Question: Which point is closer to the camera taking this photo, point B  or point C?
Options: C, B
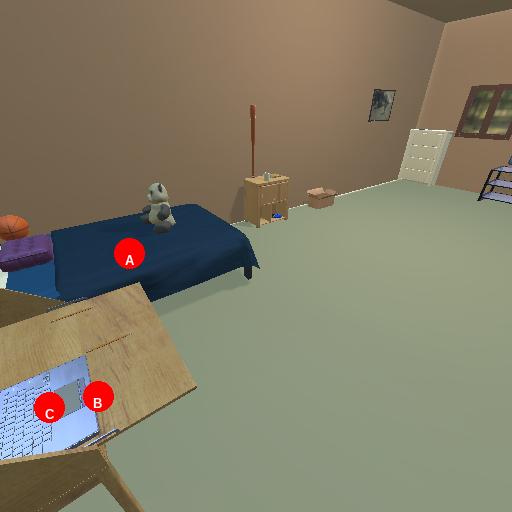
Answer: C